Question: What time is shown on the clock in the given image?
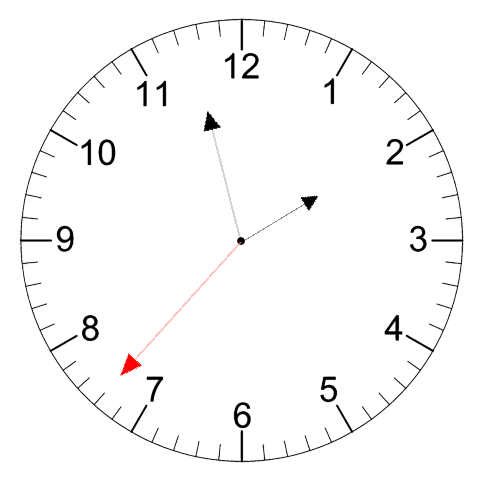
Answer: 01:57:37